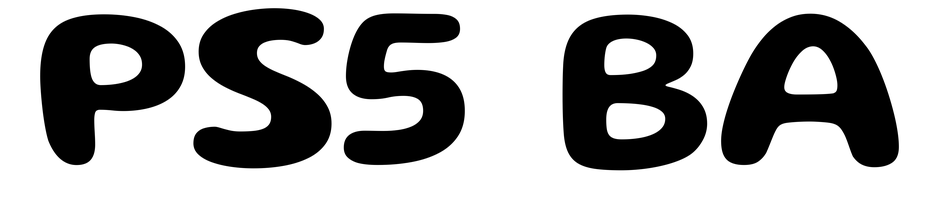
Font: Gluten_SemiBold